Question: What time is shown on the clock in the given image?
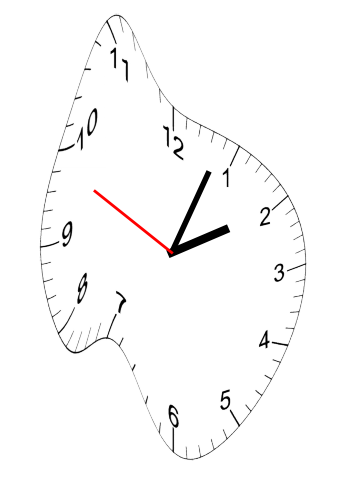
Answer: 02:03:49